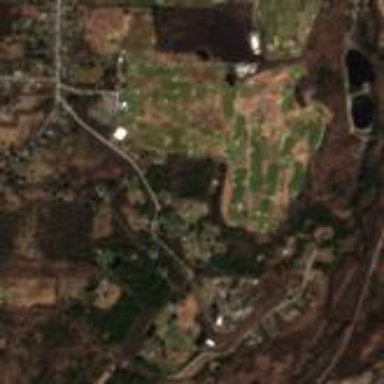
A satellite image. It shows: Golf course.